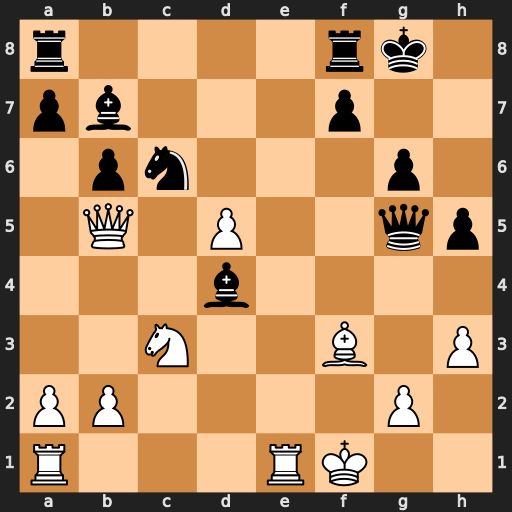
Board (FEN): r4rk1/pb3p2/1pn3p1/1Q1P2qp/3b4/2N2B1P/PP4P1/R3RK2
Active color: w
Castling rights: -
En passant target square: -
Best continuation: dxc6 Qxb5+ Nxb5